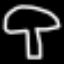
Label: mushroom